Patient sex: F
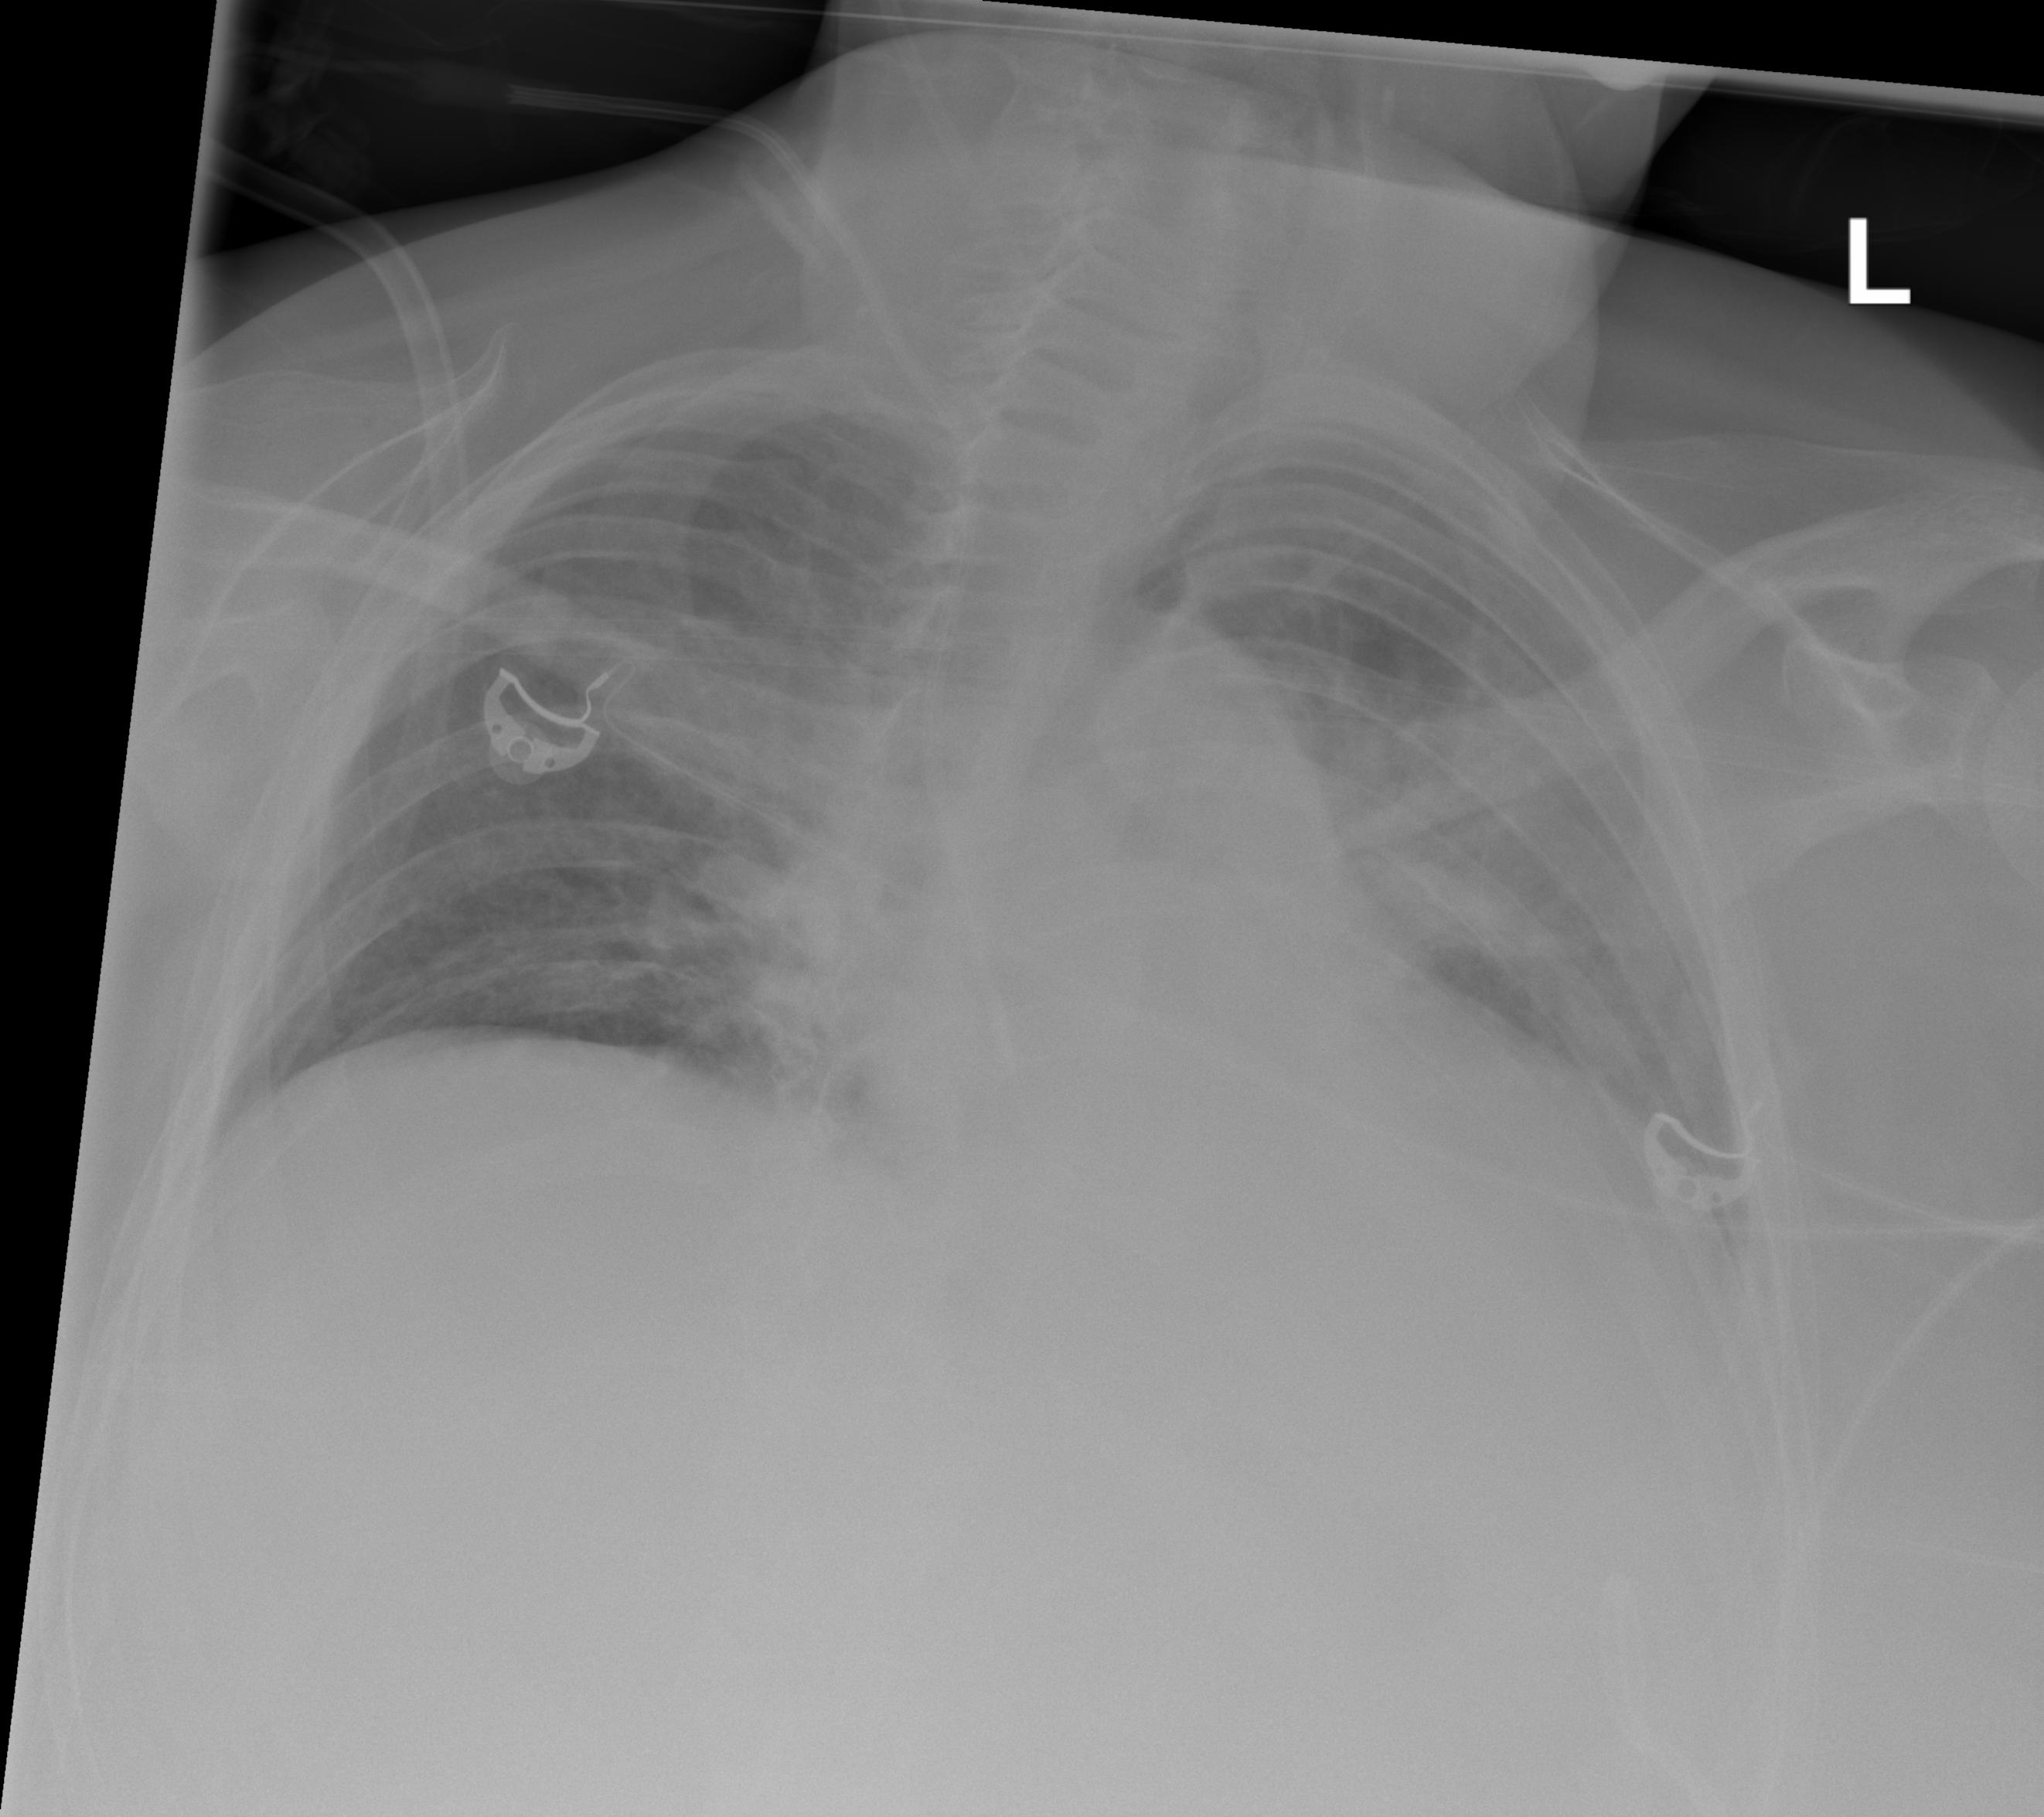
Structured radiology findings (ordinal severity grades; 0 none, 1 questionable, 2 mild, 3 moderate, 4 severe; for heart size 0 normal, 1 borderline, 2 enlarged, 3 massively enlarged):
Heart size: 1
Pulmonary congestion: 0
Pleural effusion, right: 0
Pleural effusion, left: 2
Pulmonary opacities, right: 0
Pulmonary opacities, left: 0
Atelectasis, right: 2
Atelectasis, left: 2